RGB frame:
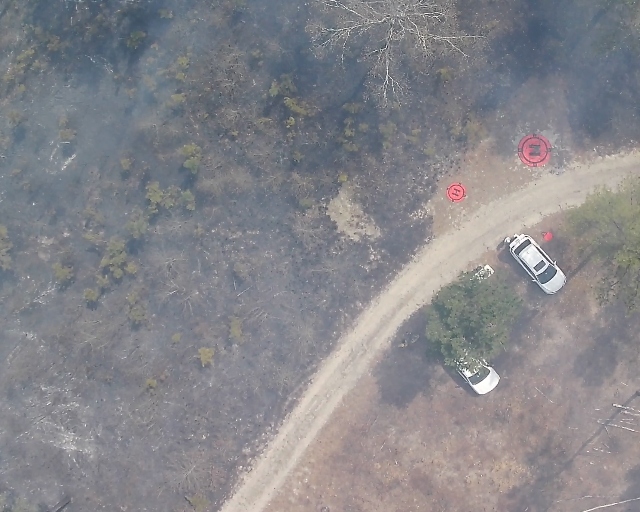
Thermal frame:
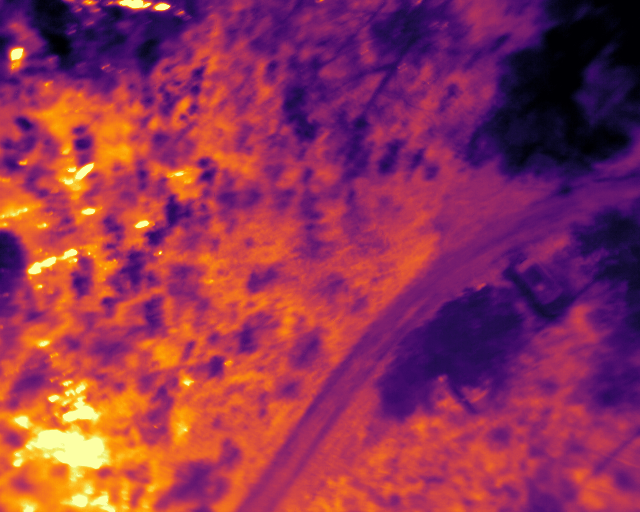
Captured: 2026-02-26 03:39:49
Pixels at or above 80 °C: 1387 (fraction of frame: 0.004233)